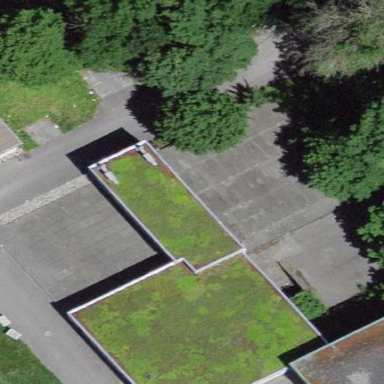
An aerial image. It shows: Flat concrete roof building that serves as pumping station.